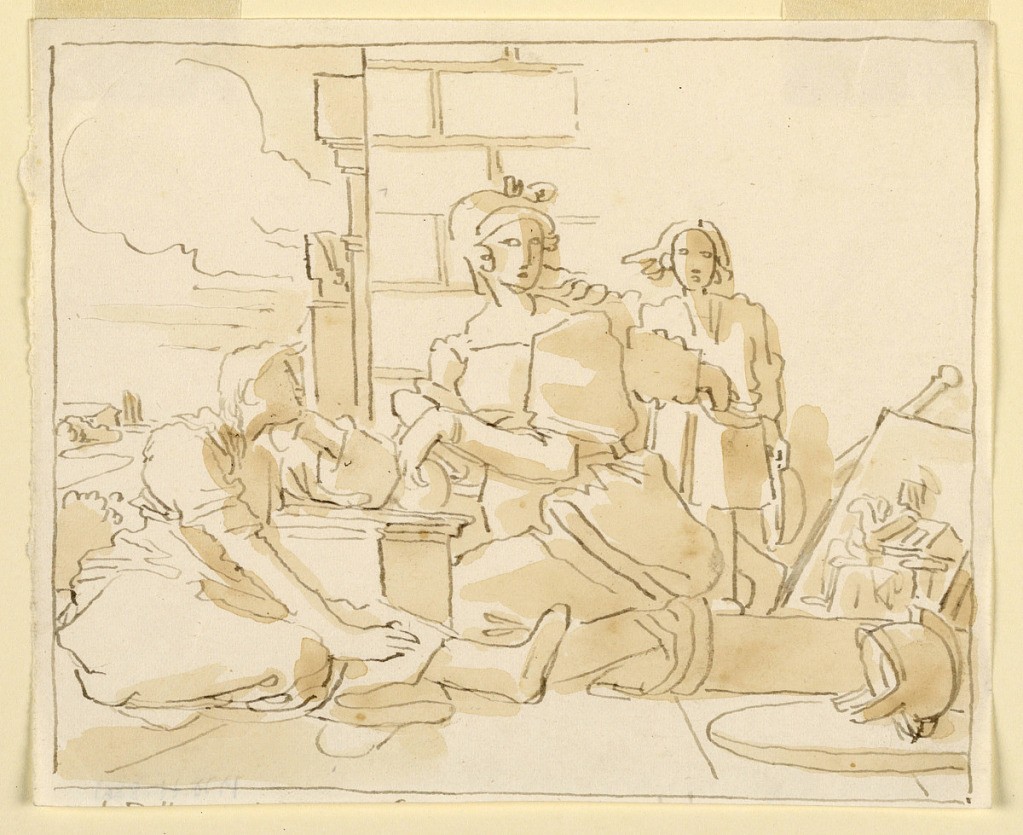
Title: Sketch, Three Figures in Architectural Setting with Helmet and Shield
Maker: Fortunato Duranti, Italian, 1787 - 1863
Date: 1820–1850
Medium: Pen and ink, brush and sepia wash on paper
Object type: Drawing
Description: Sketch, Three Figures in Architectural Setting with Helmet and Shield